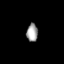
Tissue: lung
Cell type: Epithelial cells
Senescence score: 0.5967
Nuclear area (px): 199
Mean DAPI intensity: 160.276